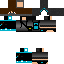
A male human skin with medium skin, wearing brown long hair dressed in a blue hoodie and black pants, featuring a closed mouth.